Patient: sex F, age 60
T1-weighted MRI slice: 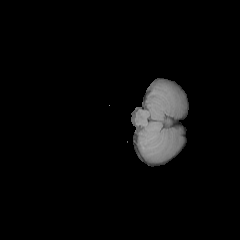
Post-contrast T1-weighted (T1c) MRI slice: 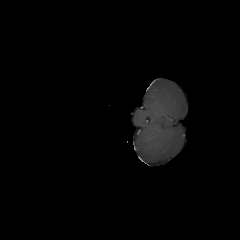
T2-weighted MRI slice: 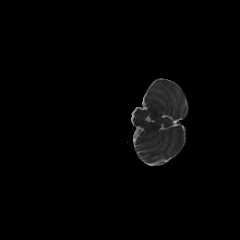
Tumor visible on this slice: no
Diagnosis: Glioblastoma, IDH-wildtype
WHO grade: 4